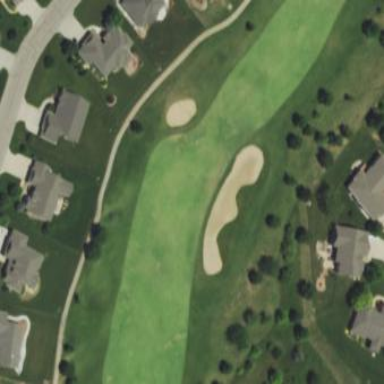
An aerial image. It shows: Area of rough grass used for golf.